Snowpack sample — Buffalo Mountain, Silverthorne, Colorado, USA (1/25/25, 10:11 AM MST)
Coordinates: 39.6222, -106.1139
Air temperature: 22 °F
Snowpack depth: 110 cm
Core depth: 40 cm
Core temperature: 46.4 °F
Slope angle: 12°, slope face: 102°
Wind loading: high
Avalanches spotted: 0
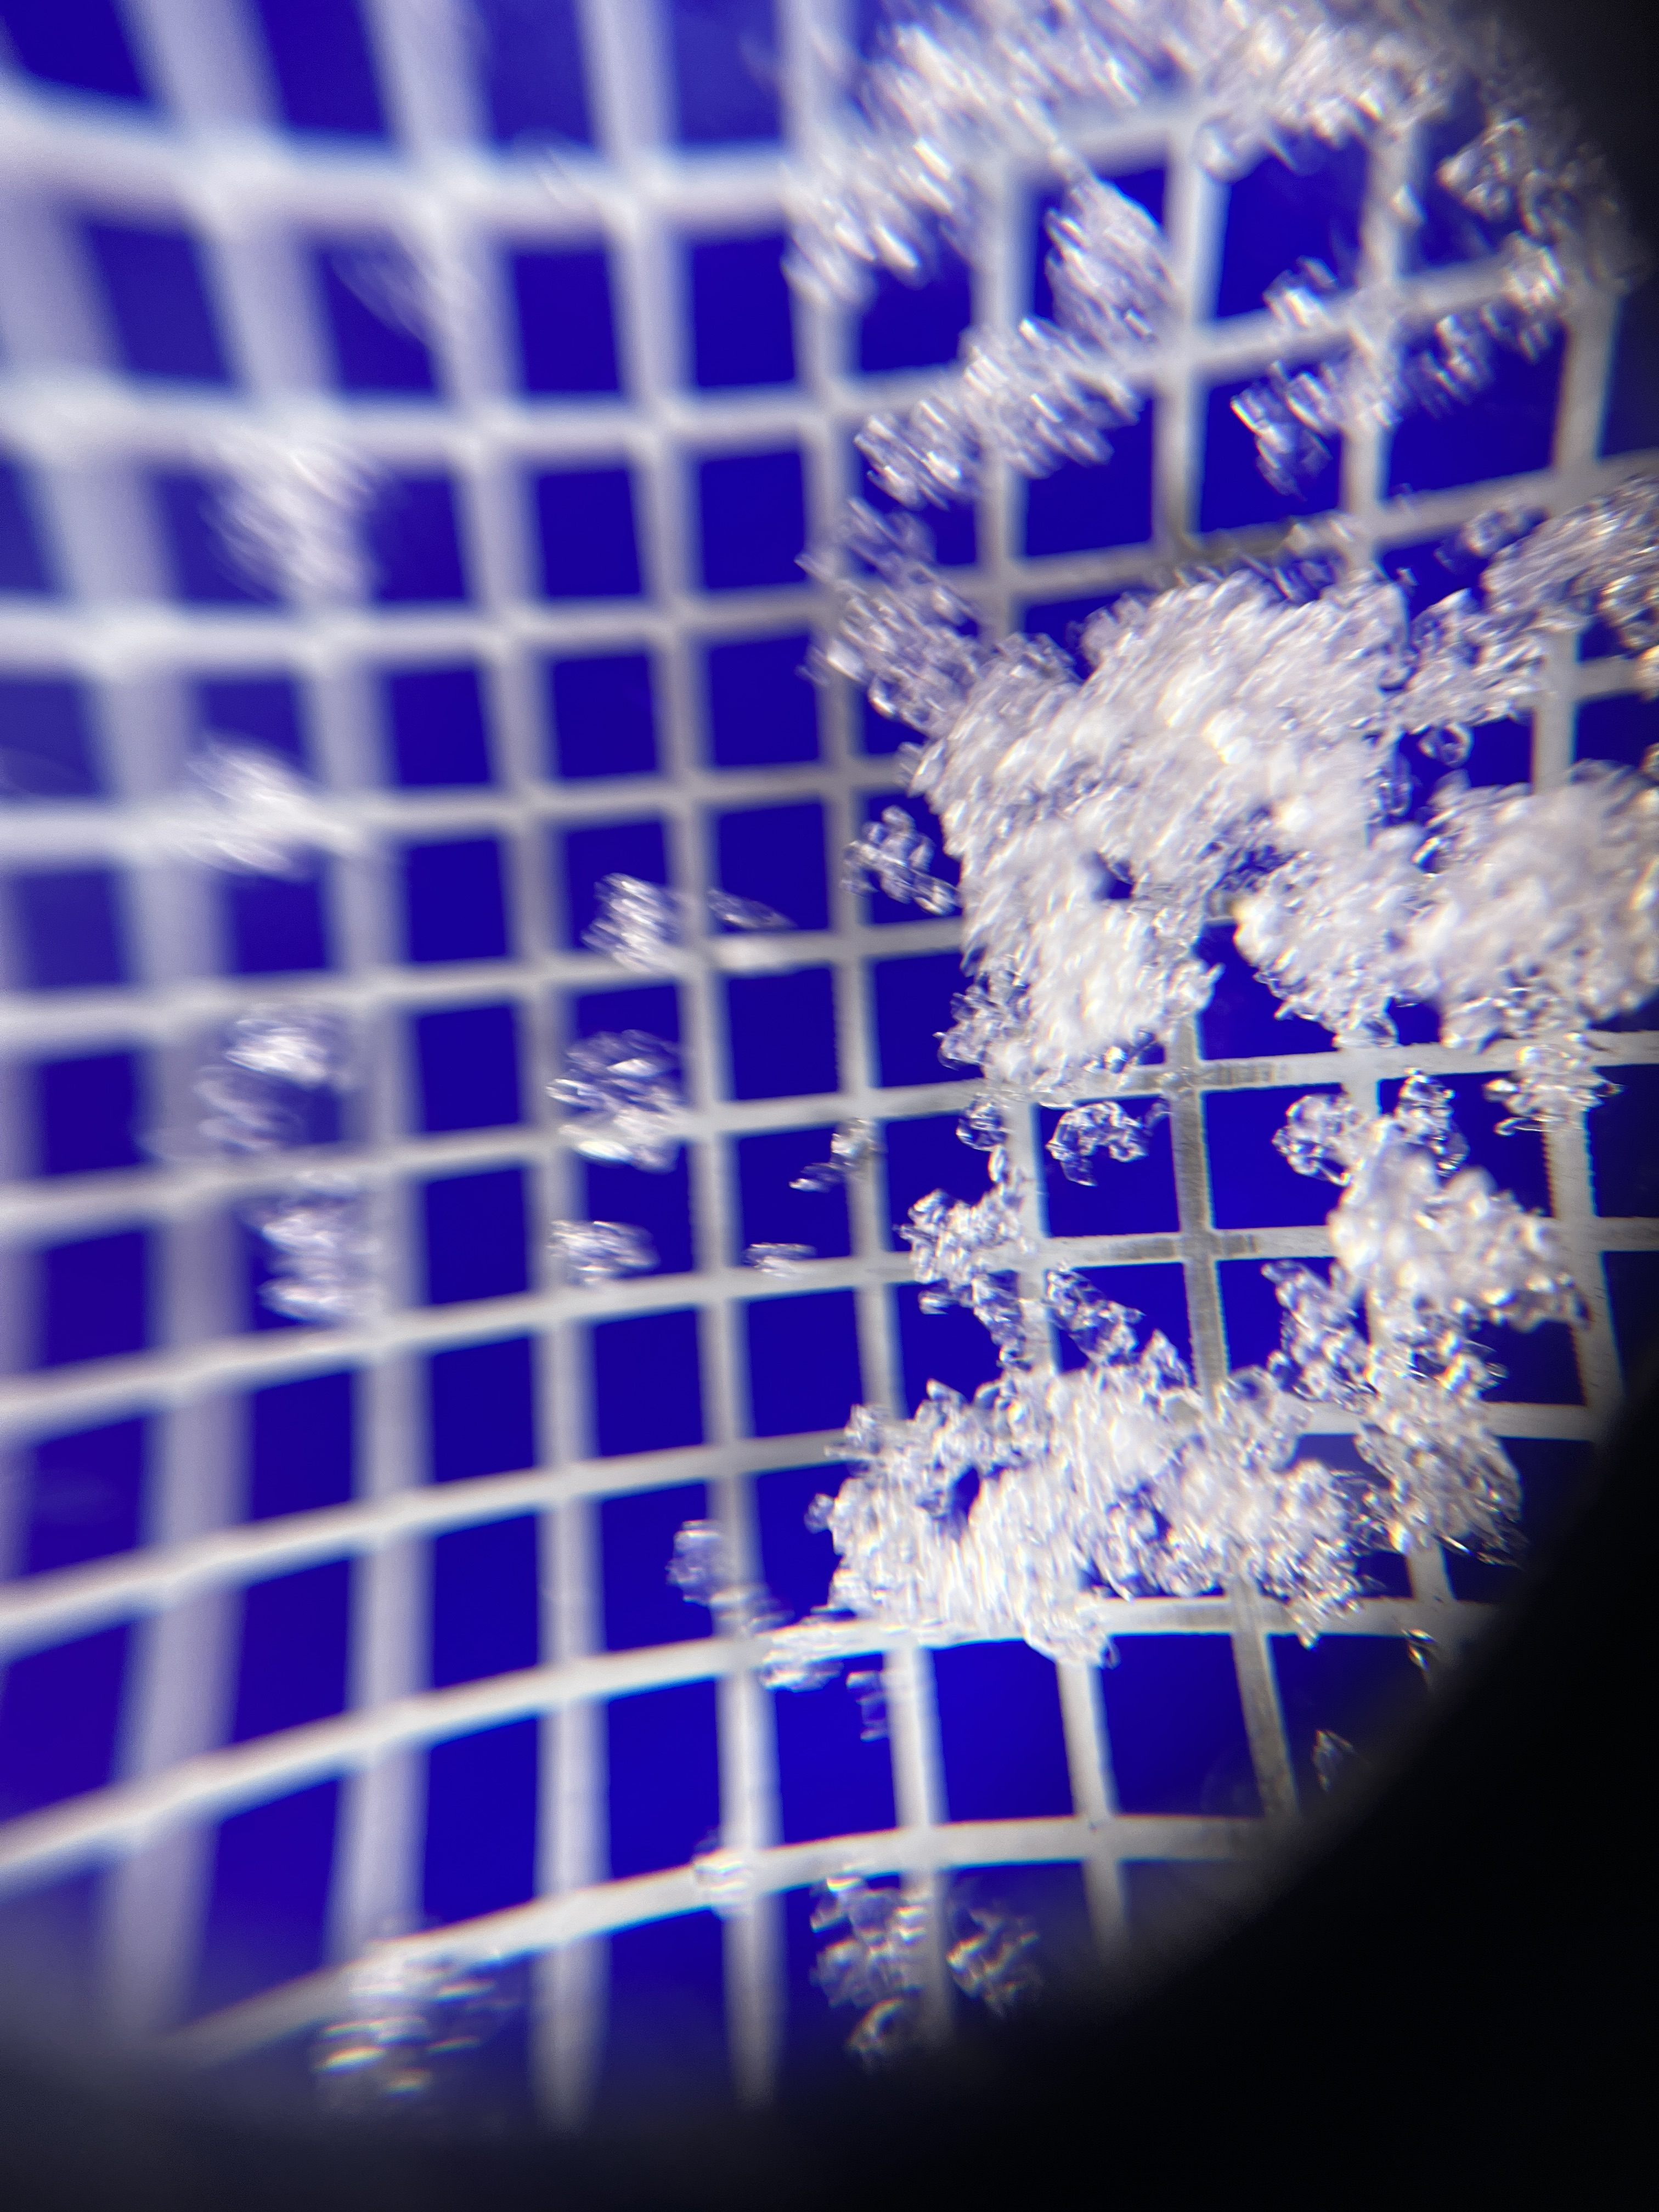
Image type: magnified_profile
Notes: No avalanches nearby, collected on the outskirts of a fire break 15 meters from the treeline, on way to Buffalo and Red Mountain